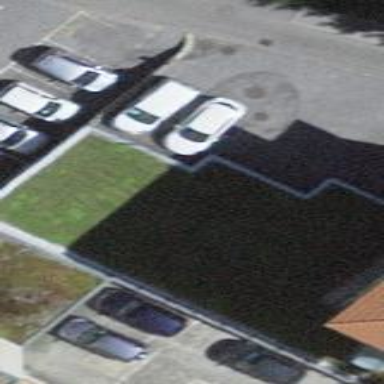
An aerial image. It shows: Swimming pool located in leisure land.